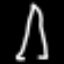
Label: The Eiffel Tower